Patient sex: F
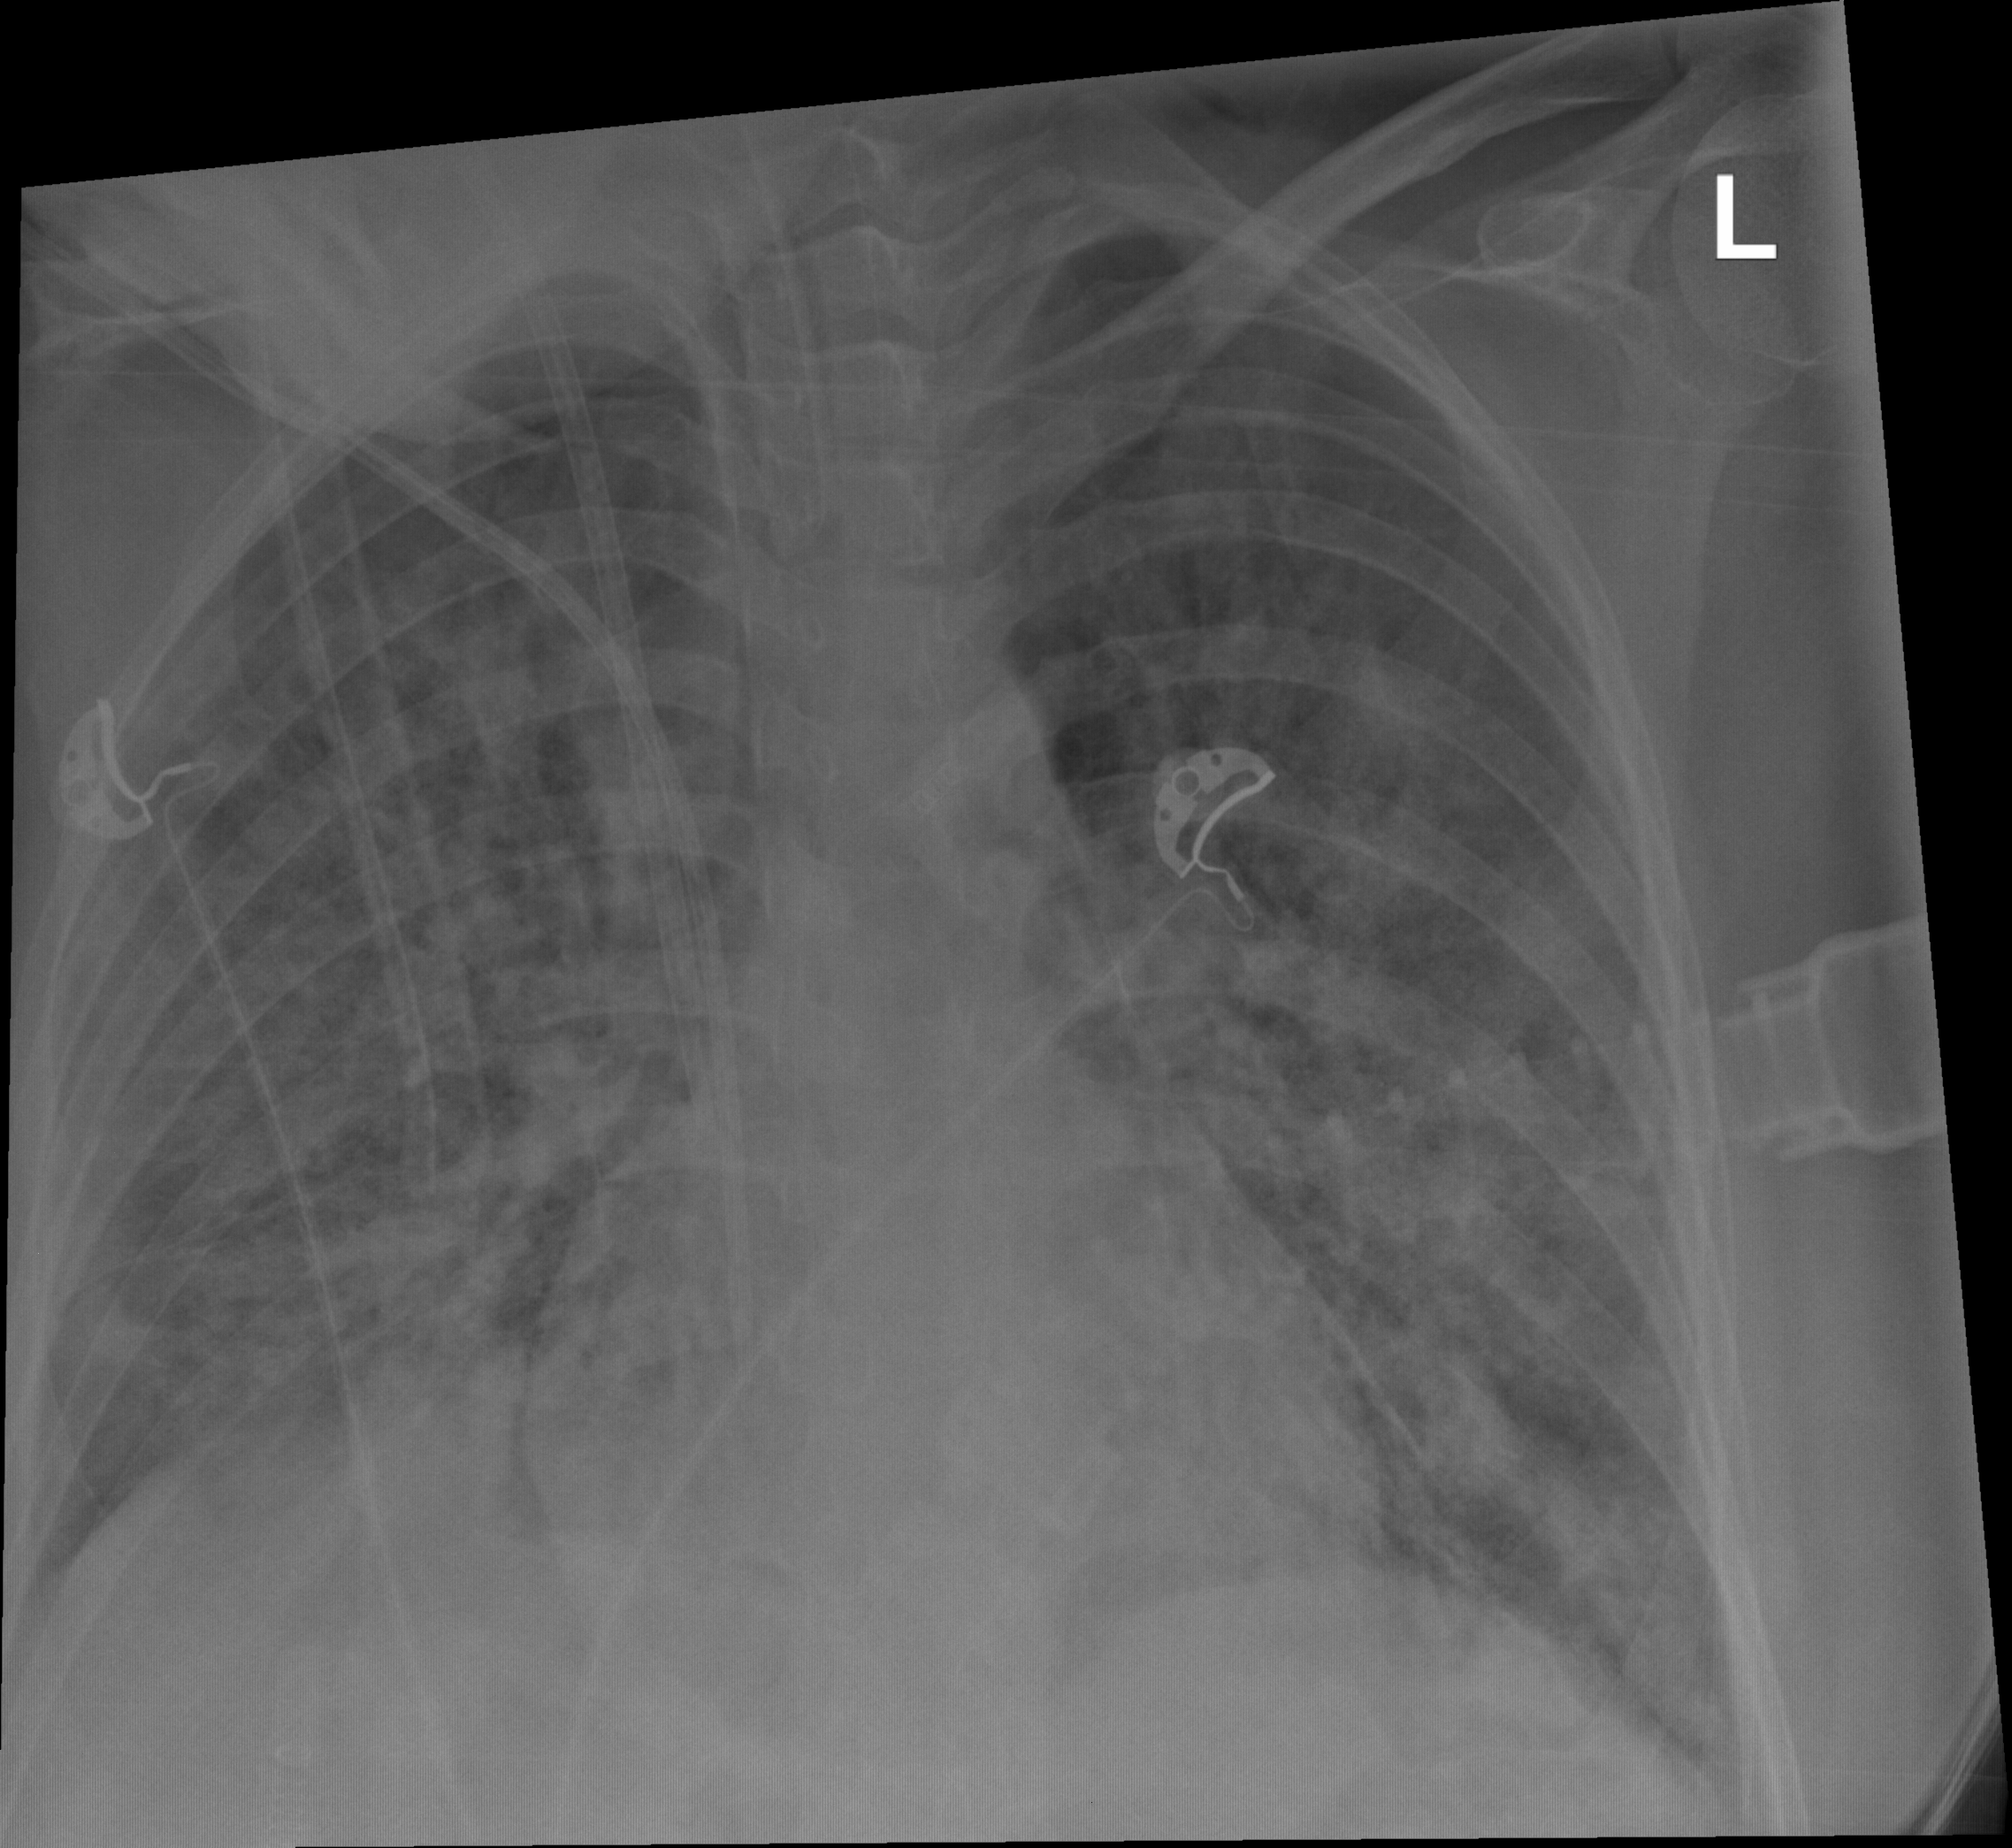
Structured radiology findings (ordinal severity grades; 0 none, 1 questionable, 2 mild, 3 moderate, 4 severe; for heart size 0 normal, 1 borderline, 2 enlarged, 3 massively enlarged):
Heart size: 0
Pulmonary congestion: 0
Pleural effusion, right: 1
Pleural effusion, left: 0
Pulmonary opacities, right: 3
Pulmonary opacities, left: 3
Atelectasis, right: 2
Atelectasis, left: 0